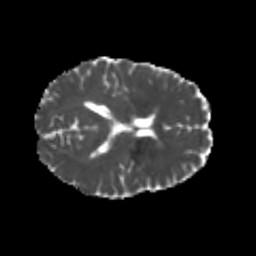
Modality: MD
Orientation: axial
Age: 24
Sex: female
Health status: healthy
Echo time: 0.074 s